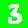
Digit: 3